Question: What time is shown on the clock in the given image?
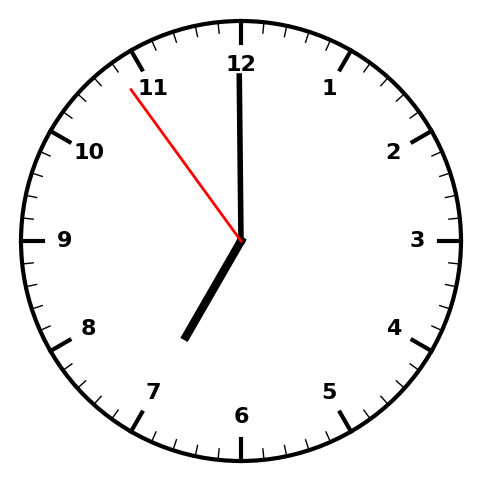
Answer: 06:59:54